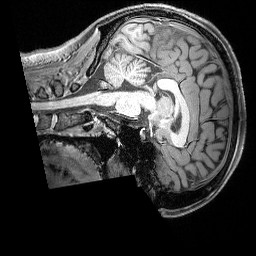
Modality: T1w
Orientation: sagittal
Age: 22
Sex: female
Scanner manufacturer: siemens
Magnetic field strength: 3 T
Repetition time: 2.3 s
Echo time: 0.00324 s